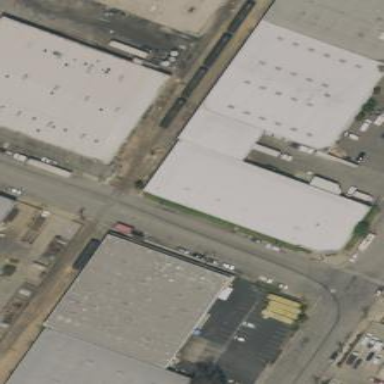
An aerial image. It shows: Warehouse building.